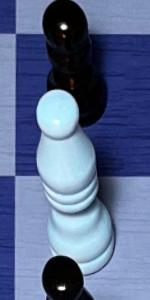
Label: Bishop_White